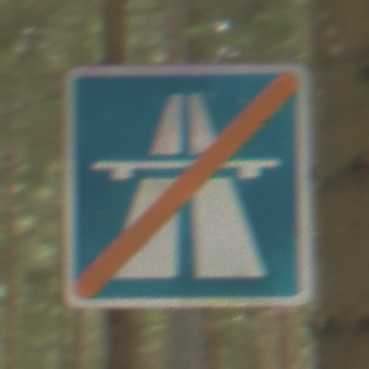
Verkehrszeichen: EndeAutbahn
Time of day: MorningAfternoon
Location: Outdoor (Nature)
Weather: Overcast
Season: Winter
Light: Natural